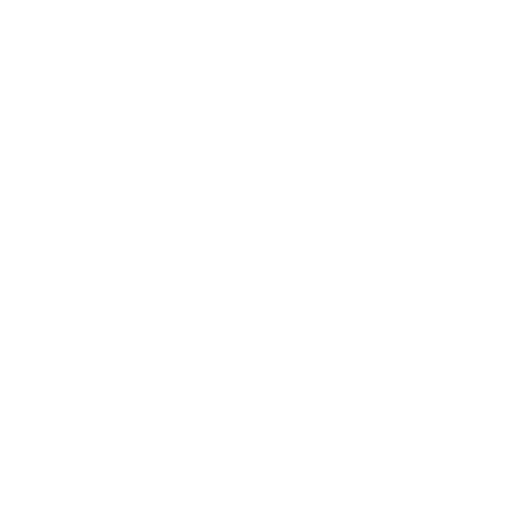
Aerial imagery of ridge(s) in Nevada named Stairs Ridge containing only shrub